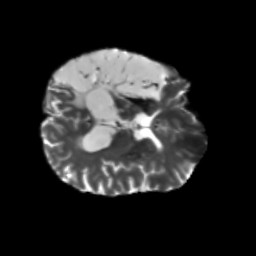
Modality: T2w
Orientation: axial
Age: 51
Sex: male
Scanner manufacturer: siemens
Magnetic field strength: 3 T
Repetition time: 5.25 s
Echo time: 0.08 s